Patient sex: F
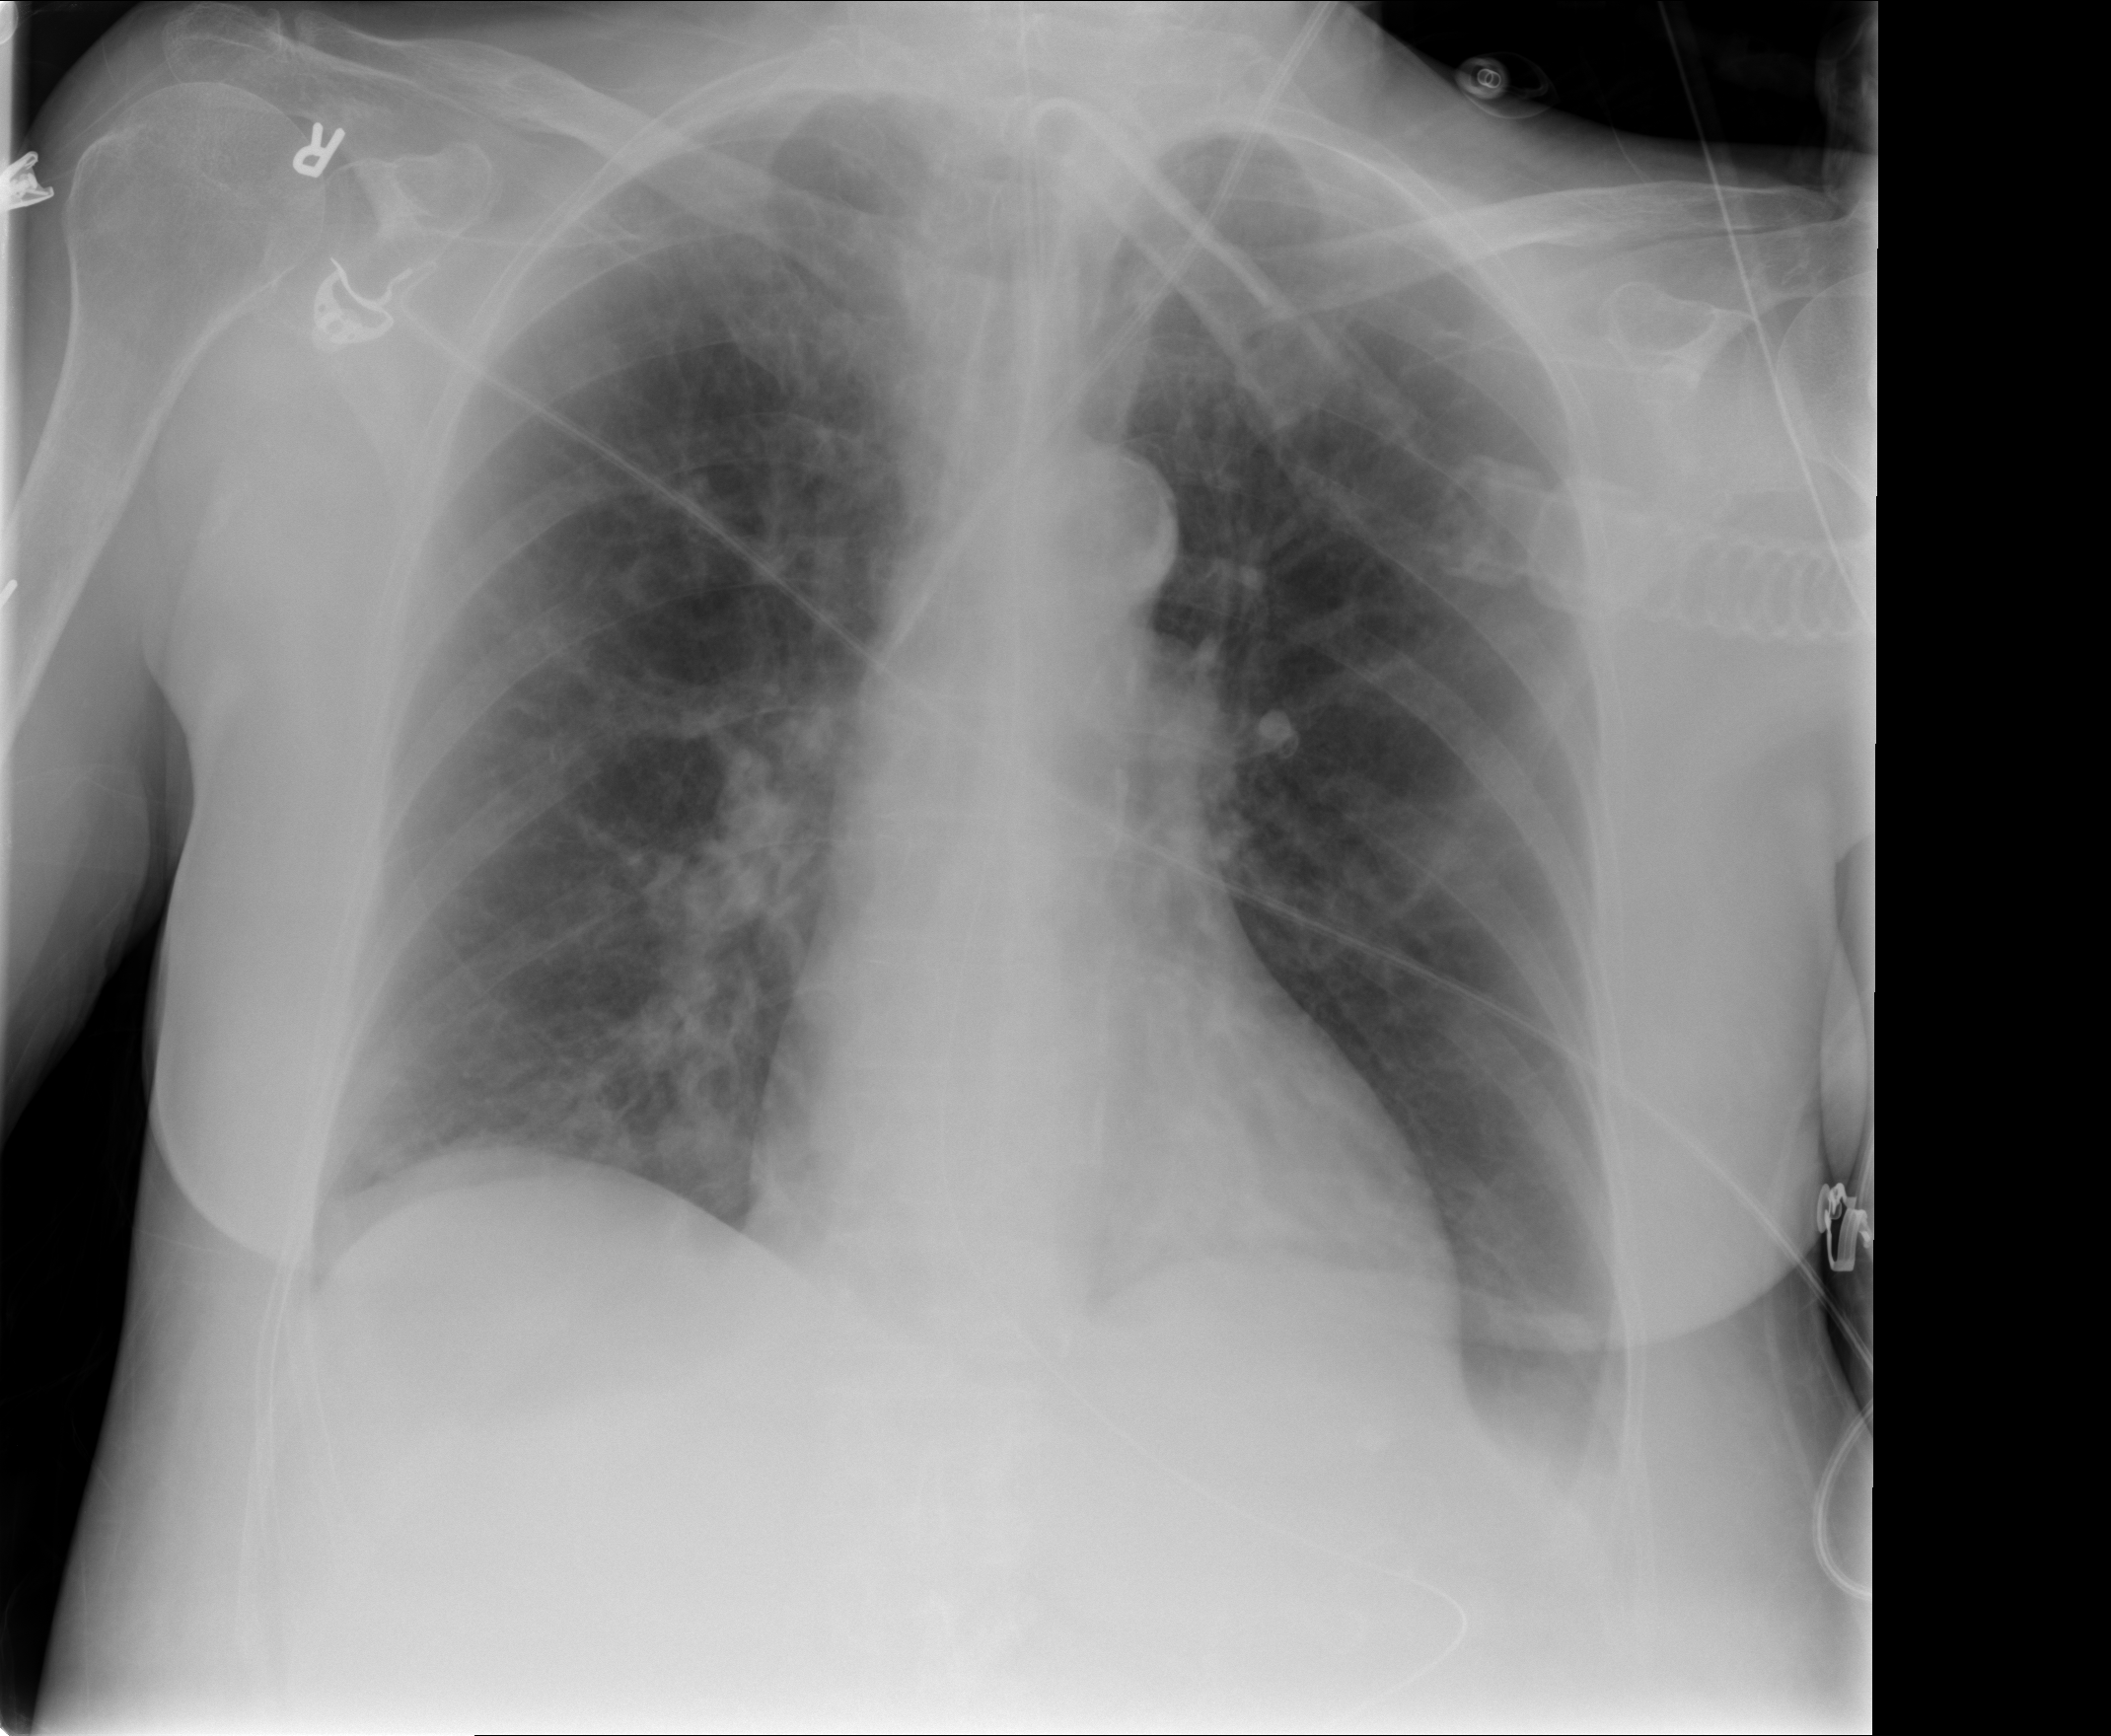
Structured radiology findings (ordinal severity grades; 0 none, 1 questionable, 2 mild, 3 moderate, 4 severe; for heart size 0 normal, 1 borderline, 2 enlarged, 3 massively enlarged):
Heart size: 0
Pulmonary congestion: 0
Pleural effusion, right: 0
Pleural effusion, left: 0
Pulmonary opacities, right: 0
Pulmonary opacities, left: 0
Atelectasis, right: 0
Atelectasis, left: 2